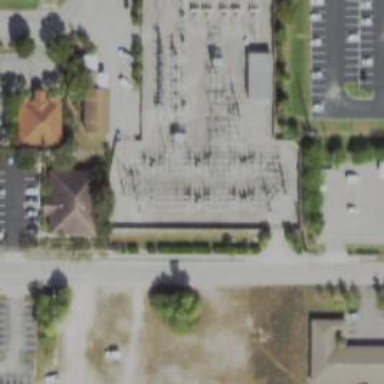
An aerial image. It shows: Switch used for power control.